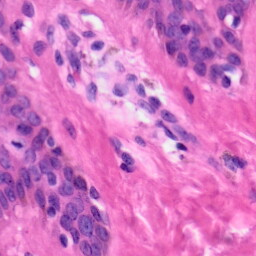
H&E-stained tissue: Skin